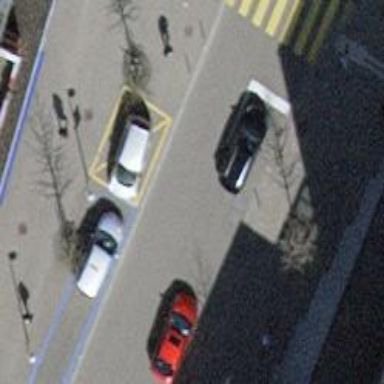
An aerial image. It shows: Designated parking space for disabled individuals.